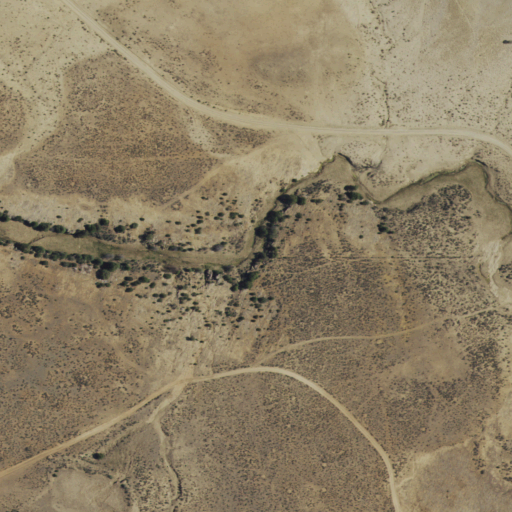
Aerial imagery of valley in New Mexico named Cañon de los Tanques containing only shrub